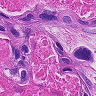
Metastatic tissue present: yes